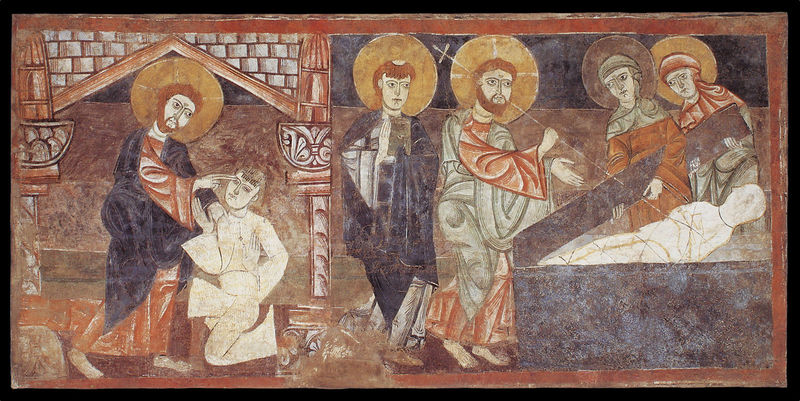
Titel: Heilung eines blindgeborenen Mannes und Die Auferweckung Lazarus’; von der Wandmalerei der Hermitage San Baudelio de Berlanga
Institution: New York, The Metropolitan Museum of Art, The Cloisters
Schlagwörter: mann, umhang, weiß, kleid, männer, säulen, bart, steine, tot, ärmel, gold, liegen, stab, mauer, tor, kreuz, knien, heiligenschein, sarg, grab, knieen, segnen, taufe, tonsur, gnade